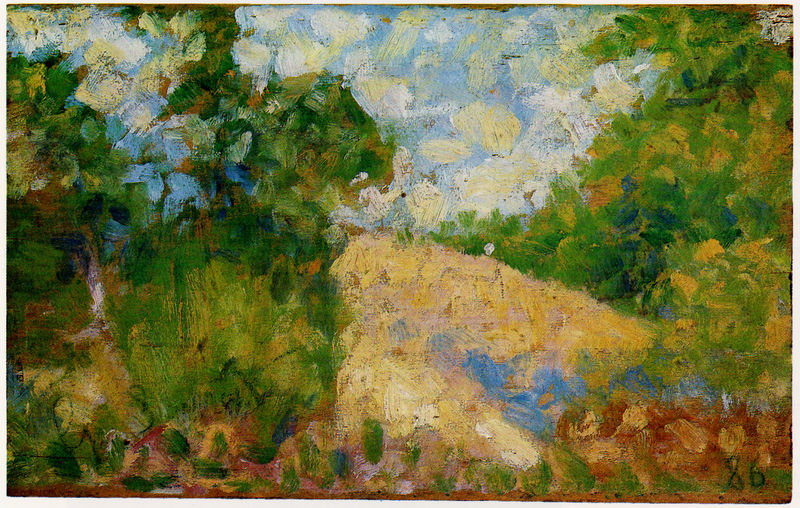
Titel: Paysage rose
Künstler: Georges Pierre Seurat
Standort: Paris
Institution: Musée d'Orsay
Schlagwörter: baum, berg, blau, dunkel, gemälde, himmel, laub, schatten, wasser, weiß, wolken, bäume, cezanne, gelb, grob, grün, impressionismus, landschaft, ocker, see, ufer, blume, blumen, braun, bunt, grau, hell, licht, orange, schwarz, gras, rot, wiese, wolke, beige, flächig, malerei, signatur, öl, feld, hügel, natur, busch, büsche, gebüsch, pastos, sonne, sträucher, pflanzen, rosa, wald, farbig, sommer, pointilismus, berge, gebirge, modern, violett, duktus, ölfarben, farbflächen, pinsel, pinselduktus, blattwerk, waldstück, farbflecke, grü, getupft, grundfarben, neoimpressionismus, farbpunkte, ahmen, nach 1930, grundfaben, pointilizmus